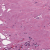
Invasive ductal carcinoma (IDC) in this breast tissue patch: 0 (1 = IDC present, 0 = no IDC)